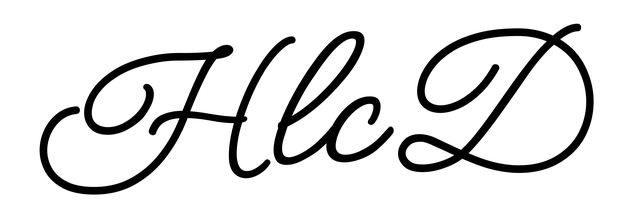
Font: MeowScript-Regular